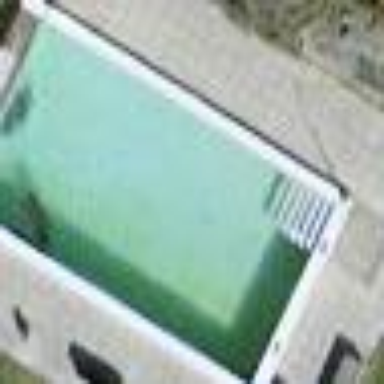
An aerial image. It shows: Swimming pool located in leisure land.